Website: apple
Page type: billing-address
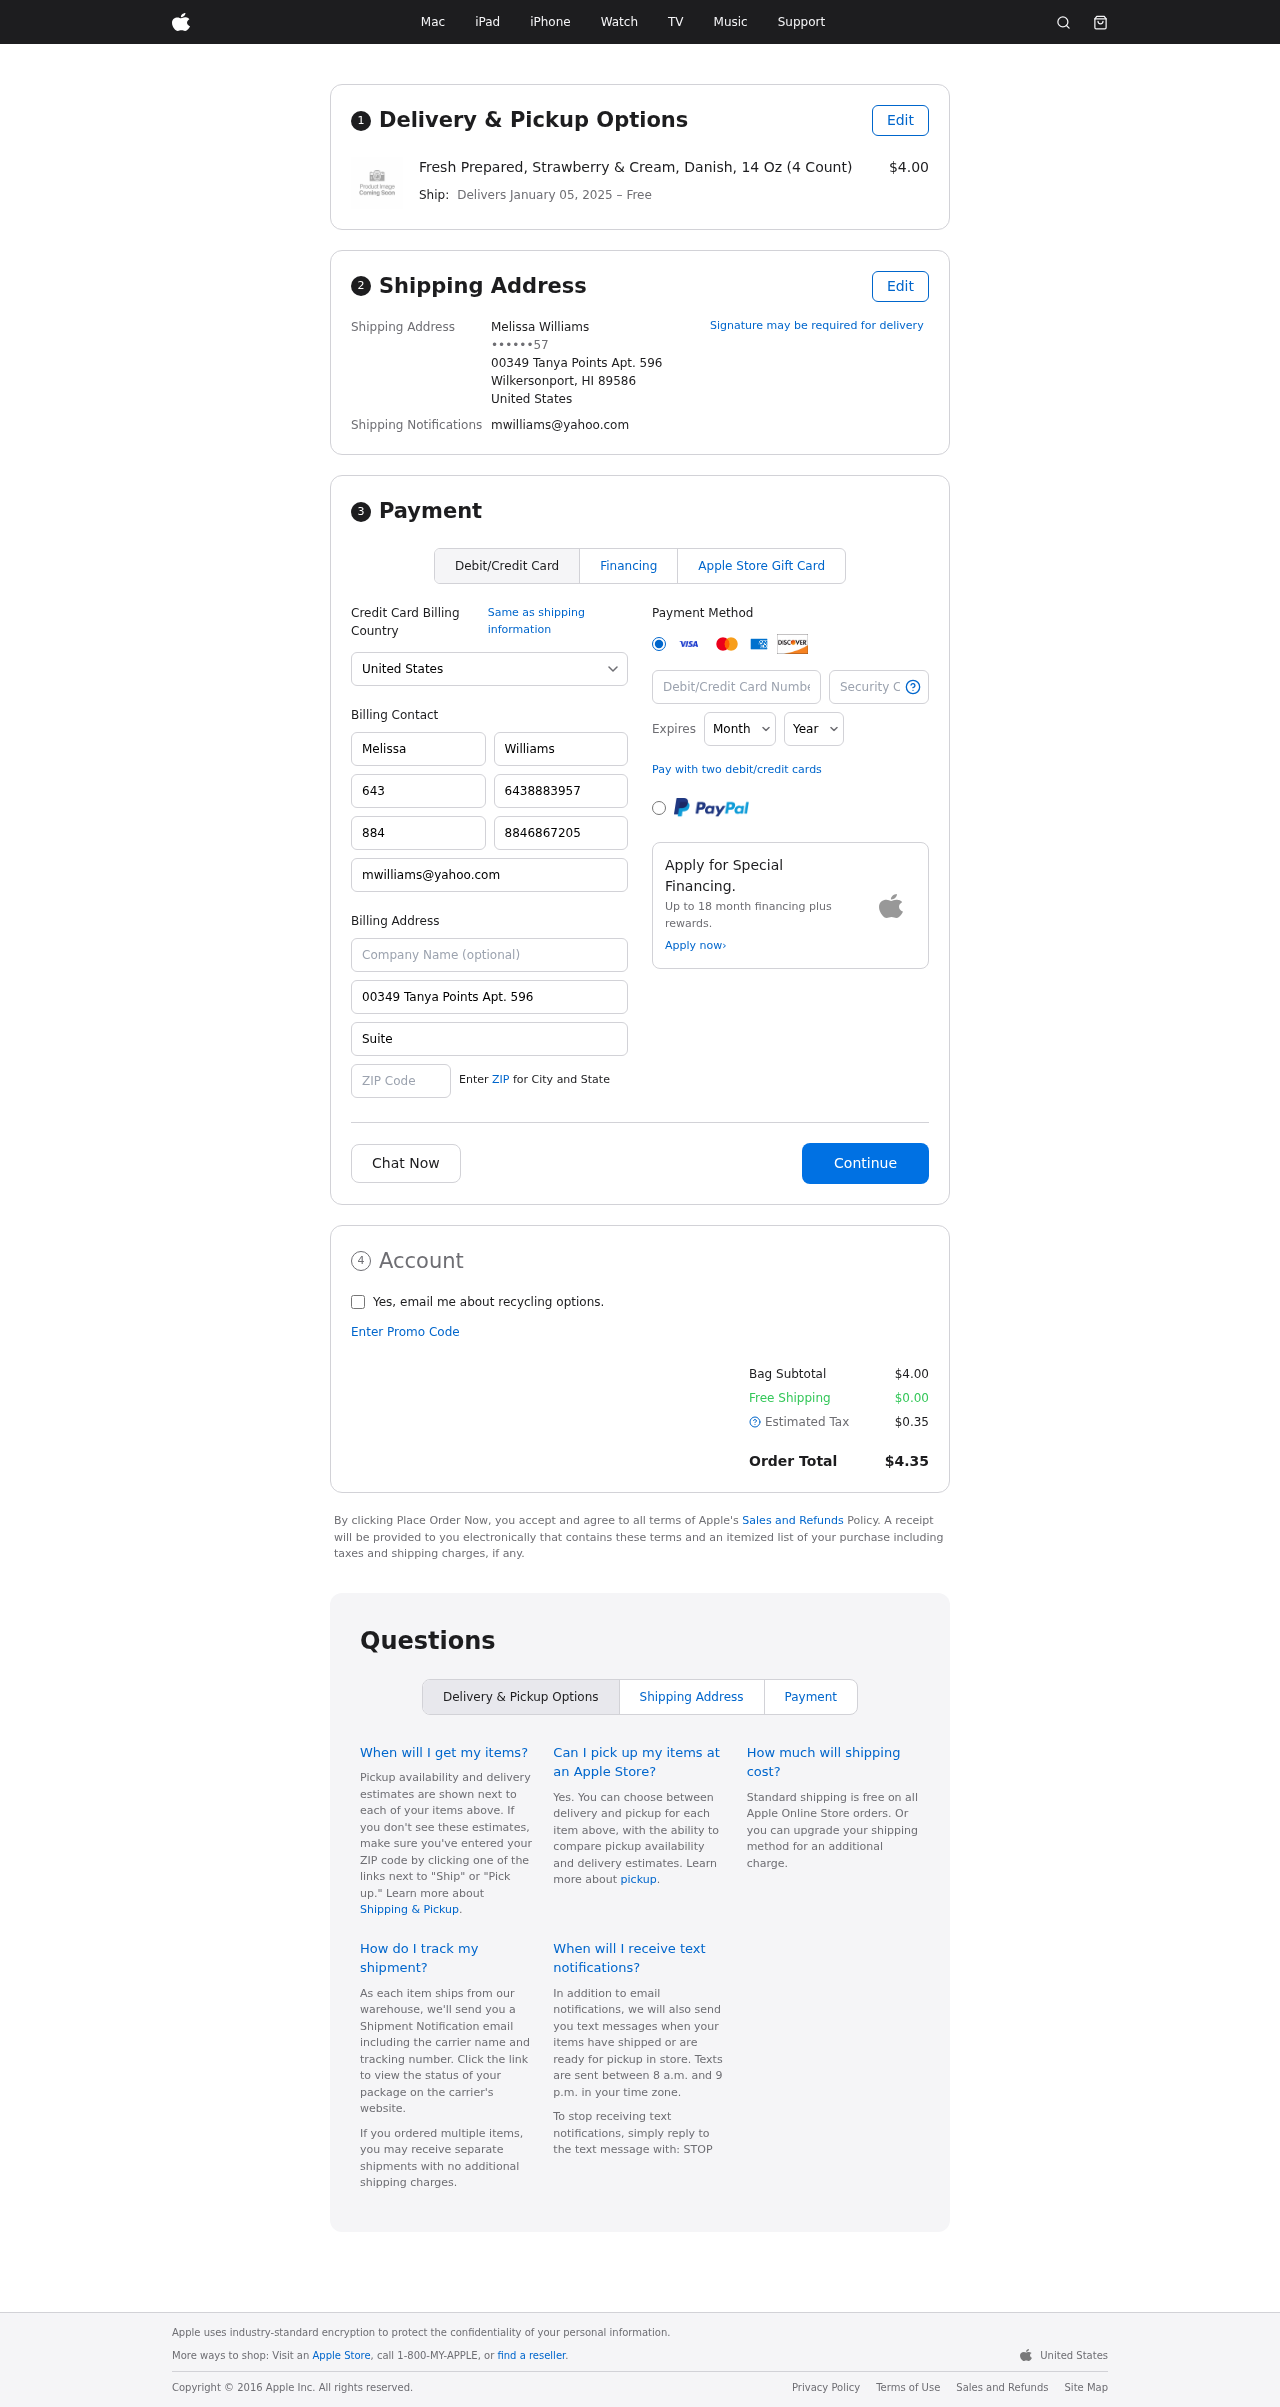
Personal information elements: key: PII_CARD_CVV
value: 2128
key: PII_CARD_EXPIRY_MONTH
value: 12
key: PII_CARD_EXPIRY_YEAR
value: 27
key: PII_CARD_NUMBER
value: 3709 2988 7582 940
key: PII_CITY_STATE_ZIP
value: Wilkersonport, HI 89586
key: PII_COUNTRY
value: United States
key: PII_EMAIL
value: mwilliams@yahoo.com
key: PII_FULLNAME
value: Melissa Williams
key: PII_STREET
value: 00349 Tanya Points Apt. 596
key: PII_PHONE_MASKED
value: ••••••57
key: PII_BILLING_FIRSTNAME
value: Melissa
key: PII_BILLING_LASTNAME
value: Williams
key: PII_BILLING_PHONE_AREA
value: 643
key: PII_BILLING_PHONE
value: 6438883957
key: PII_BILLING_PHONE_ALT_AREA
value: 884
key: PII_BILLING_PHONE_ALT
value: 8846867205
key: PII_BILLING_EMAIL
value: mwilliams@yahoo.com
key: PII_BILLING_STREET
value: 00349 Tanya Points Apt. 596
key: PII_BILLING_STREET2
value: Suite 316
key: PII_BILLING_POSTCODE
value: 89586
Product elements: key: PRODUCT1_NAME
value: Fresh Prepared, Strawberry & Cream, Danish, 14 Oz (4 Count)
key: PRODUCT1_PRICE
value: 4
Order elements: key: ORDER_DELIVERY_DATE
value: January 05, 2025
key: ORDER_SUBTOTAL
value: $4.00
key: ORDER_SHIPPING_COST
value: $0.00
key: ORDER_TAX
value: $0.35
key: ORDER_TOTAL
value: $4.35